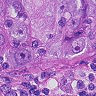
Metastatic tissue present: yes